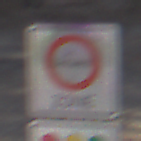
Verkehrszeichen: BeginnUmweltzone
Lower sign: FreistellungVomVerkehrsverbot1
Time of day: MorningAfternoon
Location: Outdoor (Suburban)
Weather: PartlyCloudy
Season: NotSpecified
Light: Natural